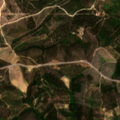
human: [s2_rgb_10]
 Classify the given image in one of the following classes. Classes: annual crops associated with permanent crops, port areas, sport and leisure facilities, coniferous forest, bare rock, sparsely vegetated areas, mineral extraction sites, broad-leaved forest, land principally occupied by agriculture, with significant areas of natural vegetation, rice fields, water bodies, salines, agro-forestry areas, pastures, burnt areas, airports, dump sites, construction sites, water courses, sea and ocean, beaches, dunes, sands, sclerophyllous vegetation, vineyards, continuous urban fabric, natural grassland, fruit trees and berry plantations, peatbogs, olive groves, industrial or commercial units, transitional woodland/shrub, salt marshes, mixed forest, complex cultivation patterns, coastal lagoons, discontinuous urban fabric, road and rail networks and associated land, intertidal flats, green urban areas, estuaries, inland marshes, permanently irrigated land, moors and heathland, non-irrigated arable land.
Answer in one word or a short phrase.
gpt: annual crops associated with permanent crops, complex cultivation patterns, broad-leaved forest, transitional woodland/shrub